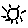
Label: sun